Field crop: maize
Growth stage: 2
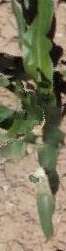
Species: maize